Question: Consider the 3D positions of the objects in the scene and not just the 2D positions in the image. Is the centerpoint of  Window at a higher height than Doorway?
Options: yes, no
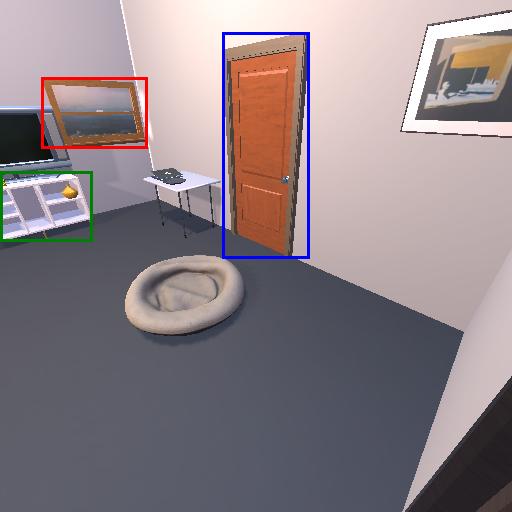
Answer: yes